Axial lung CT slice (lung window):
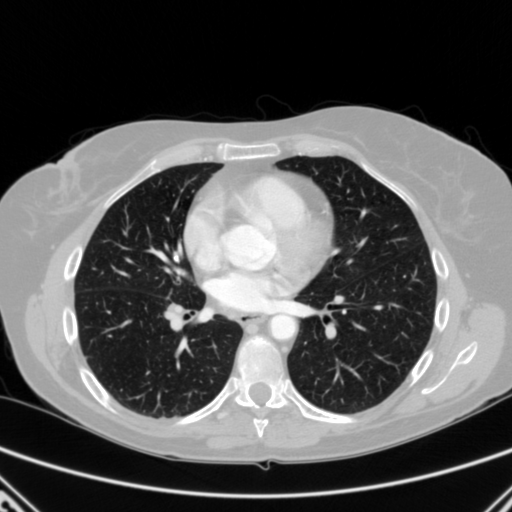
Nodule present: no